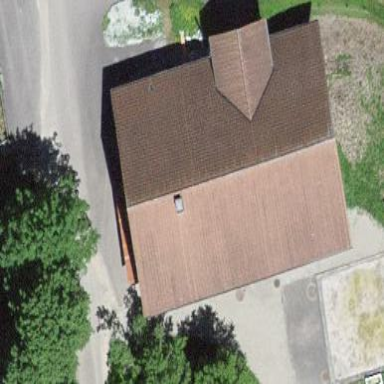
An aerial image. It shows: Farm building.